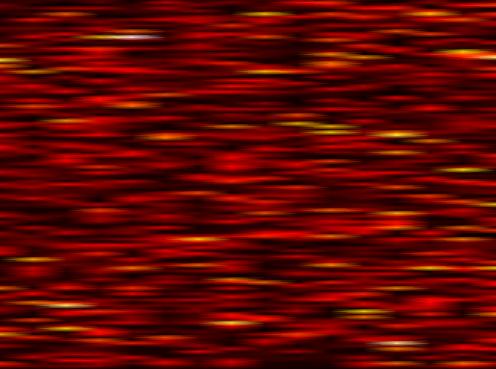
Label: FOFDM